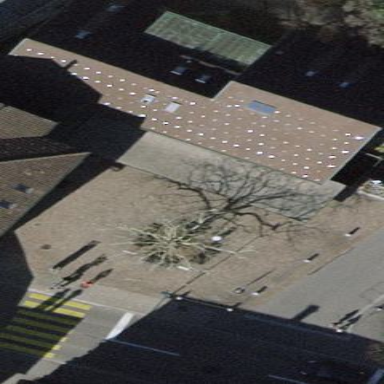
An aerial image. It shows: View of roof of building.